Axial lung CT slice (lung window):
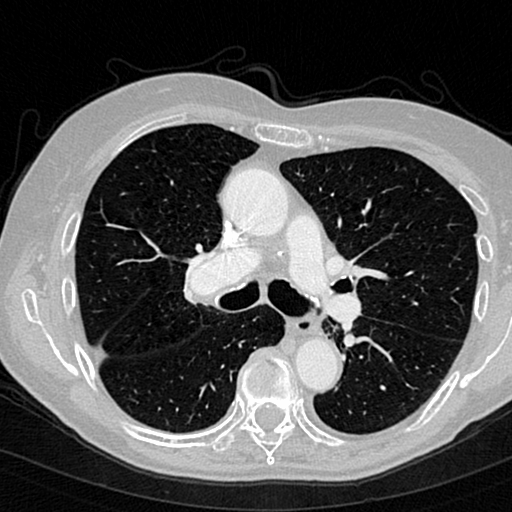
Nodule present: no